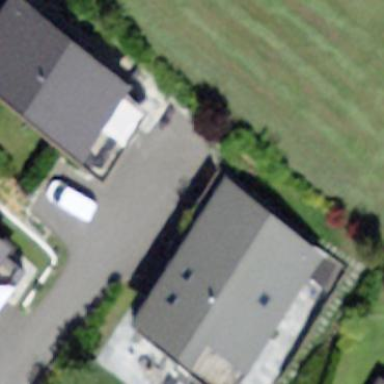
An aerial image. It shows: Simple and straightforward house.